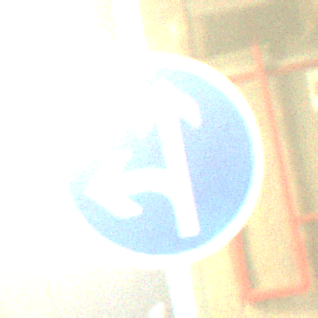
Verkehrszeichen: VorgeschriebeneFahrtrichtungGeradeausOderLinks
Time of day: MorningAfternoon
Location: Roofed (Special)
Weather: NotSpecified
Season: NotSpecified
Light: Artificial